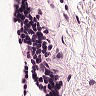
Metastatic tissue present: no